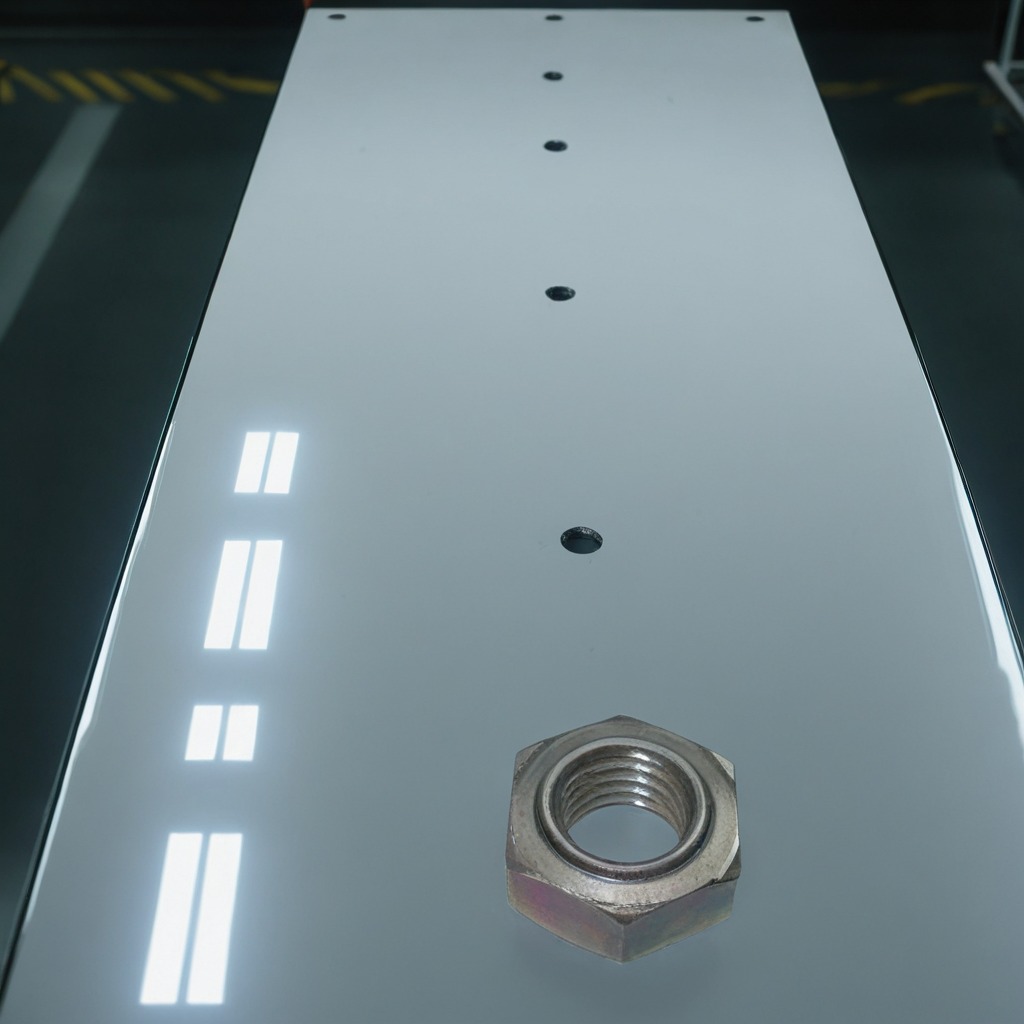
A metal nut is lying on the table in the ship maintenance bay.